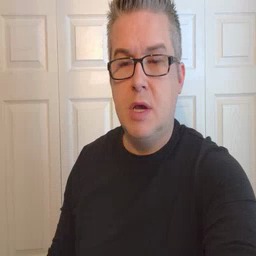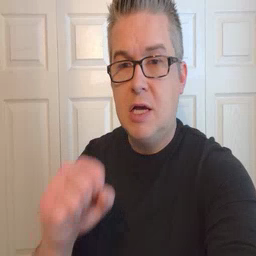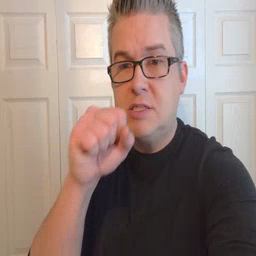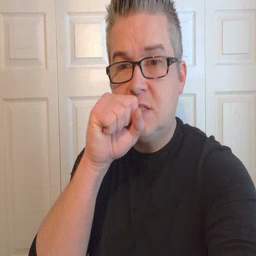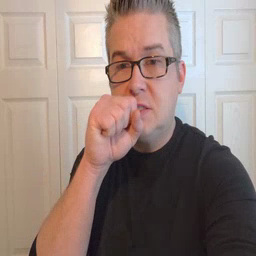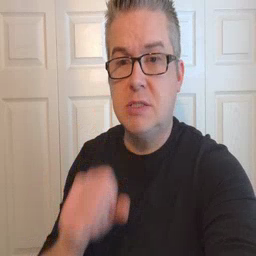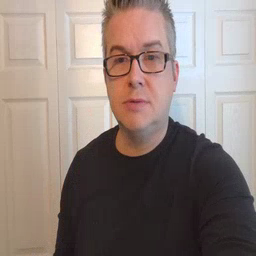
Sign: carrot